Aerial crown-view tile of a tropical tree (Barro Colorado Island, Panama), acquired 20241014:
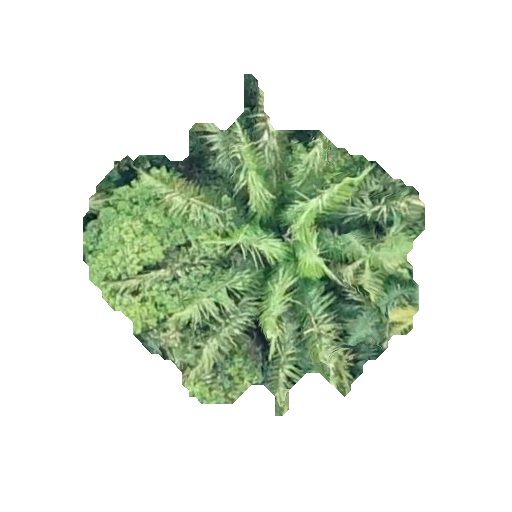
Species: Attalea butyracea
GBIF accepted scientific name: Attalea butyracea
Crown area: 111.025 m²